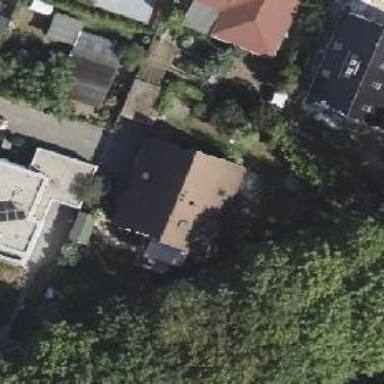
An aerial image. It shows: Detached building.